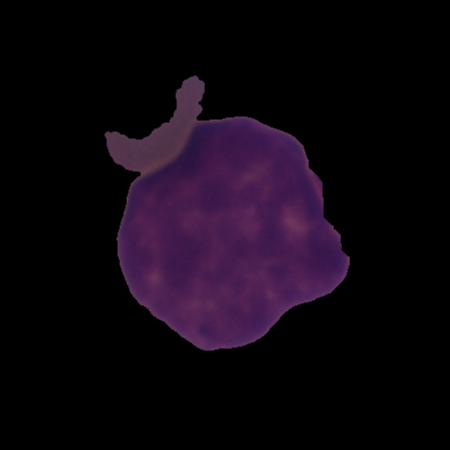
Label: cancer